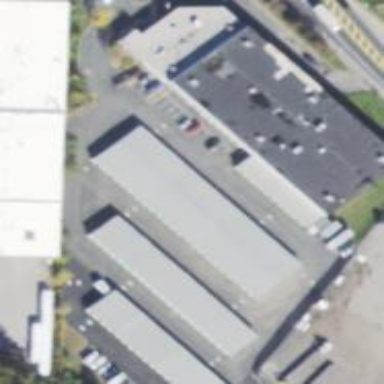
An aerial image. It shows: Warehouse.